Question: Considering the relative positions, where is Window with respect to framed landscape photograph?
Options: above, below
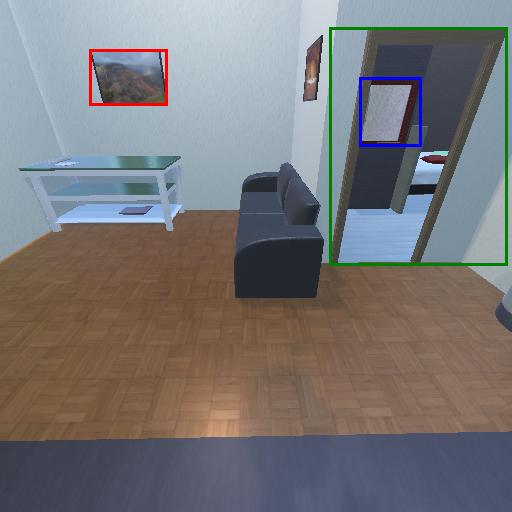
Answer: above